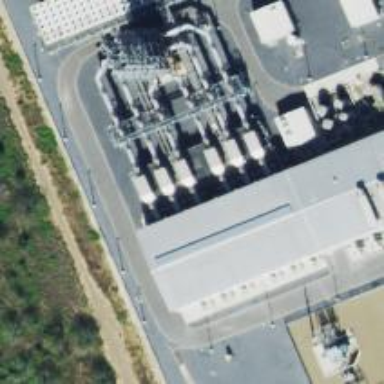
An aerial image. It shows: Gas-powered generator.